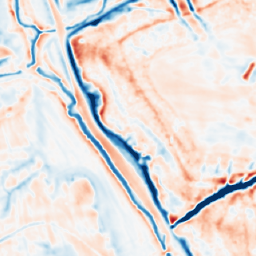
Category: multiscale
Decomposition family: dog_multiscale
Decomposition parameters: sigma_ratio: 1.4
n_scales: 5
base_sigma: 1
Upsampling method: nearest
Upsampling parameters: scale: 2
Upsampling scale: 2